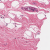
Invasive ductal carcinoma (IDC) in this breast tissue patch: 0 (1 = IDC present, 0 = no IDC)